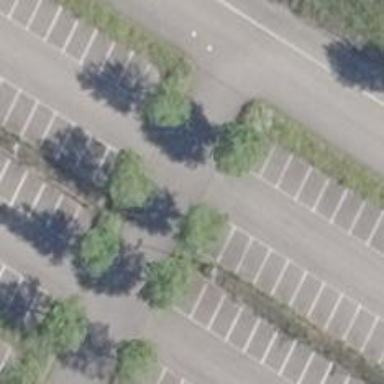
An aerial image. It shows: Road serving as parking aisle.